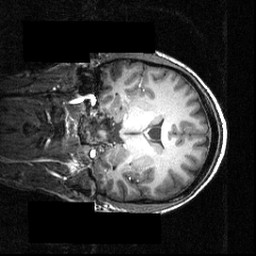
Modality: T1w
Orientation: coronal
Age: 22
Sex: male
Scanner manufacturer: siemens
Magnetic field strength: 3.951 T
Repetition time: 1.5 s
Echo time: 0.00335 s